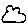
Label: cloud